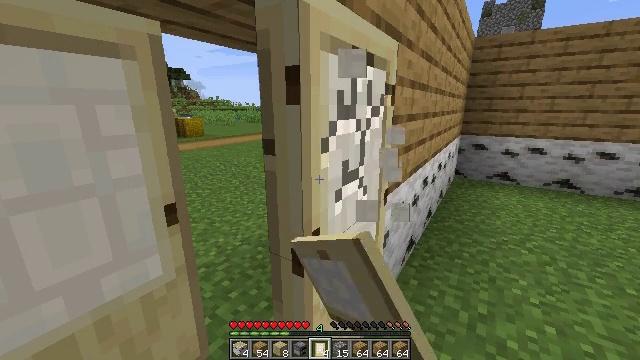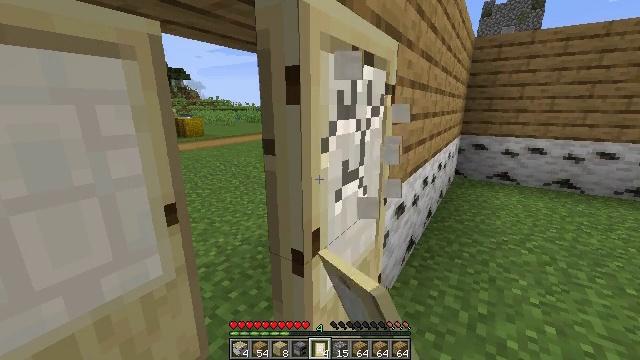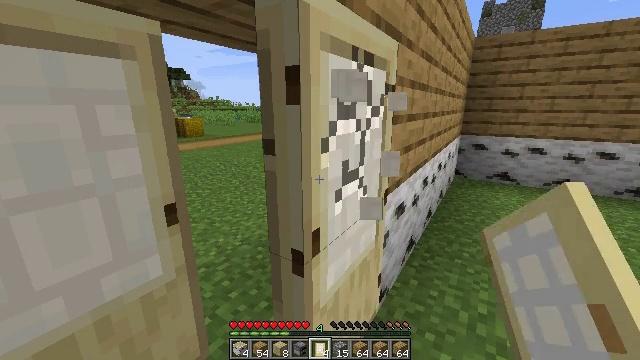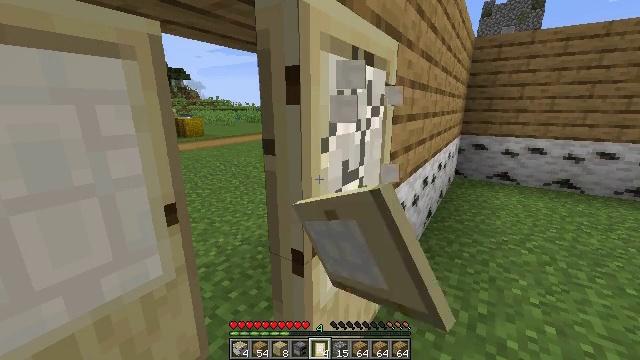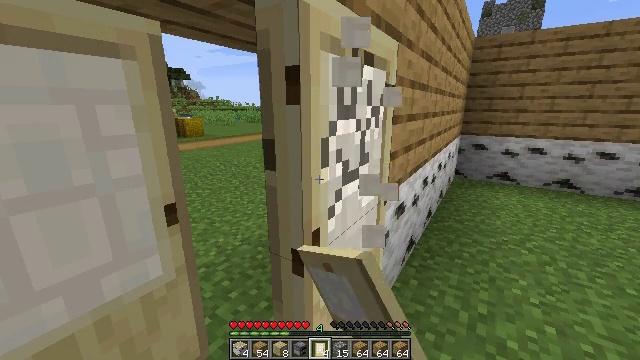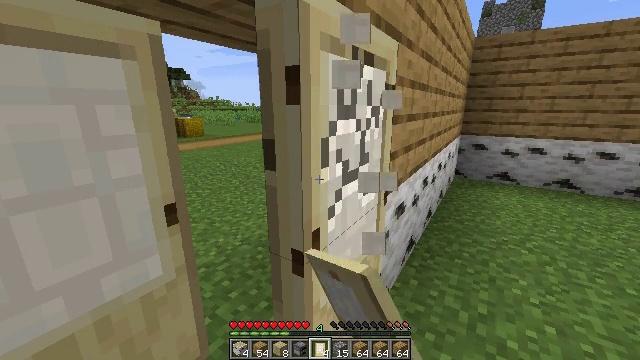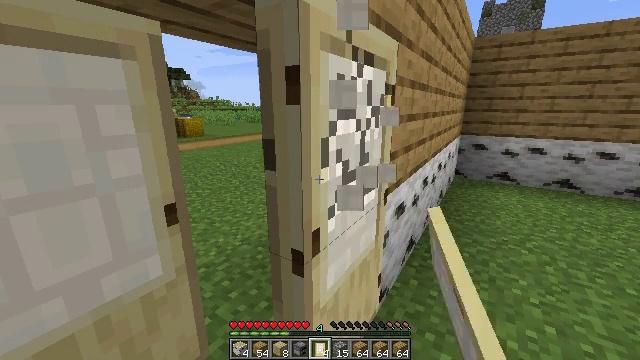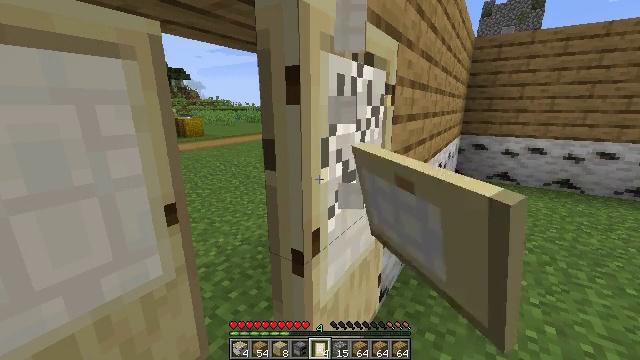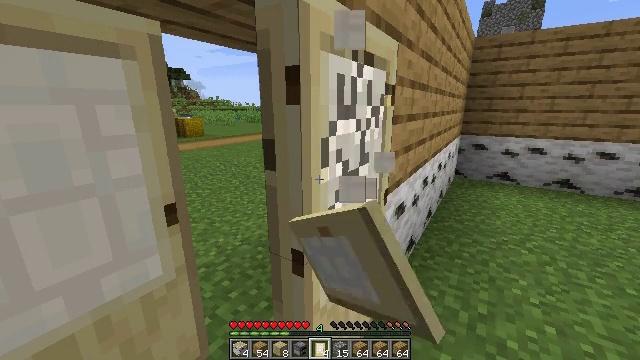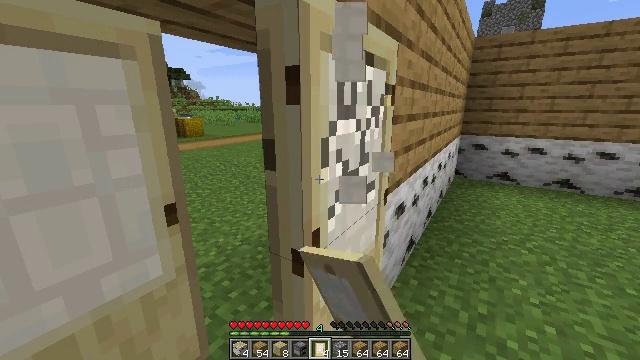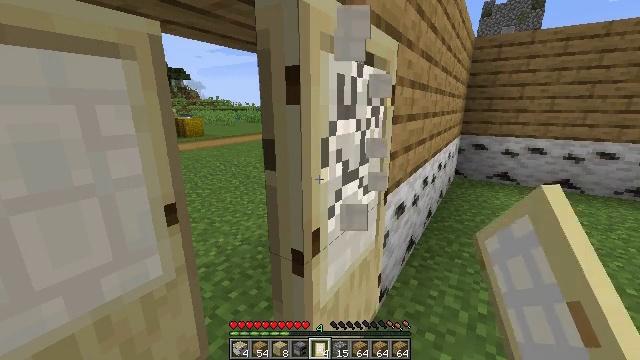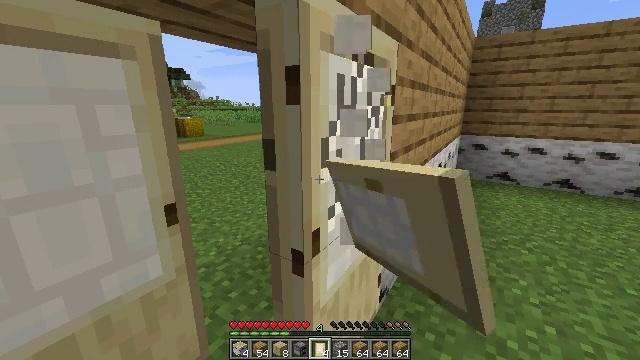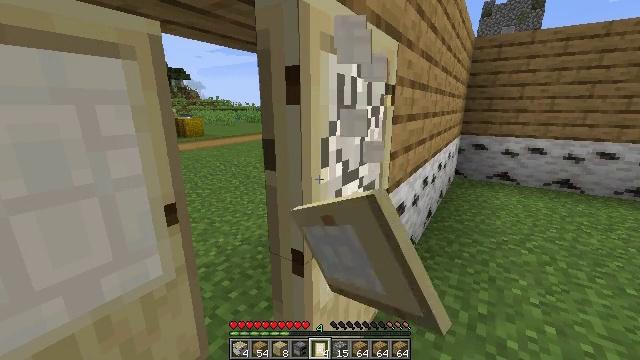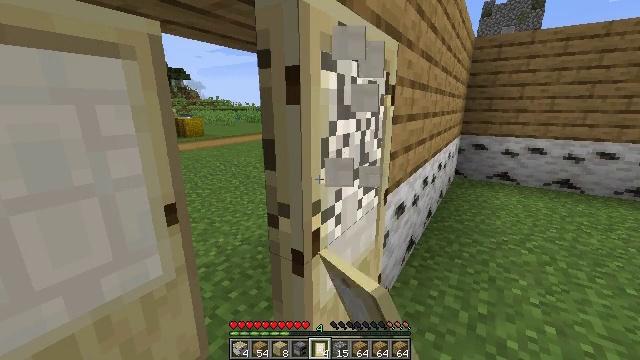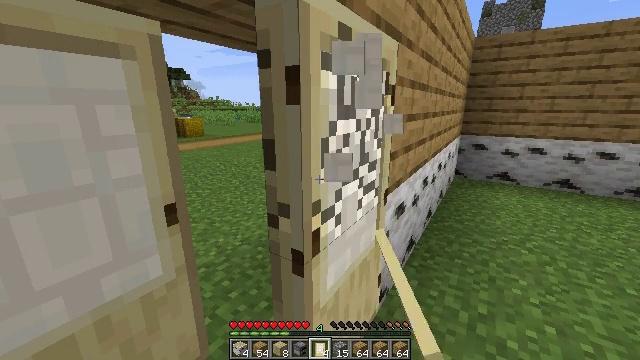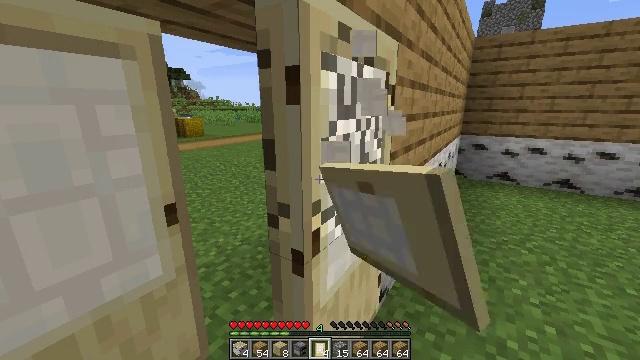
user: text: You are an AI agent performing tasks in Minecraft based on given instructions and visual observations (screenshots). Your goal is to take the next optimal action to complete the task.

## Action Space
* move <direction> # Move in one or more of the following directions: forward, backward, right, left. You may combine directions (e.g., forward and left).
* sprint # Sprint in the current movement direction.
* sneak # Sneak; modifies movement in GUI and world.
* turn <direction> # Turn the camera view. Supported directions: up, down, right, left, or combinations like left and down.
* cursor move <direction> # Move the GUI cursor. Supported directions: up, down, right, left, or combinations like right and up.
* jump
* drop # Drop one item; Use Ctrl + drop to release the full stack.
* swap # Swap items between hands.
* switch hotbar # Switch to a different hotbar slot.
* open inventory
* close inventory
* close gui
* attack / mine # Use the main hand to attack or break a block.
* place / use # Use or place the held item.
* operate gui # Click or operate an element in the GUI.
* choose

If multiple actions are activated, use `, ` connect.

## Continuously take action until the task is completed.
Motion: motion action
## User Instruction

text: Mine birch door from the structure.
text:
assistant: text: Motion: attack / mine
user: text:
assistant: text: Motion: attack / mine
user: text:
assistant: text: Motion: attack / mine
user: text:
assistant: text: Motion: attack / mine
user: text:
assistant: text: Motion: attack / mine
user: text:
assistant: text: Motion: attack / mine
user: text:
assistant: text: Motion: attack / mine
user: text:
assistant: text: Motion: attack / mine
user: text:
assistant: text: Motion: attack / mine
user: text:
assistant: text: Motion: attack / mine
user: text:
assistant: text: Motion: attack / mine
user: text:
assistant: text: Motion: attack / mine
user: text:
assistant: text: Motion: attack / mine
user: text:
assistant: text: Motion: attack / mine
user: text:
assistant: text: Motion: attack / mine
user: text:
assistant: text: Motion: attack / mine
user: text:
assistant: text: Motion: attack / mine
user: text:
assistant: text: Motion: attack / mine
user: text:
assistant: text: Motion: attack / mine
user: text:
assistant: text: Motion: attack / mine
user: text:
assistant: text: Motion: attack / mine
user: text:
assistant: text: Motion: attack / mine
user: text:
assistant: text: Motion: attack / mine
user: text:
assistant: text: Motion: attack / mine
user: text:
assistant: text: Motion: attack / mine
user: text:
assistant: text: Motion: attack / mine
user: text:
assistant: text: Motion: attack / mine
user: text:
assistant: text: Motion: attack / mine
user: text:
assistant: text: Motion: attack / mine
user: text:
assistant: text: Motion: attack / mine